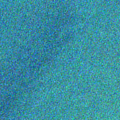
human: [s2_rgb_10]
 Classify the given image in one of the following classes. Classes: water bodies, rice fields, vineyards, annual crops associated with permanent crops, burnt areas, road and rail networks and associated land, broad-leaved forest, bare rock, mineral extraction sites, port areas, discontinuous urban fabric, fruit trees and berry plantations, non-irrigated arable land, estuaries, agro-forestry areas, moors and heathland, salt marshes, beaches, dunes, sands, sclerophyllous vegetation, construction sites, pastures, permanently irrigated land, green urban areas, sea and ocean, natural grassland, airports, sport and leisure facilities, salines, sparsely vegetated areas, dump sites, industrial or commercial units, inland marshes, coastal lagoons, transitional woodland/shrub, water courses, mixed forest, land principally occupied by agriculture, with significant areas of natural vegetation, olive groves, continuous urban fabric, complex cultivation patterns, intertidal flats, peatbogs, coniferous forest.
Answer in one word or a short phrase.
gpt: sea and ocean